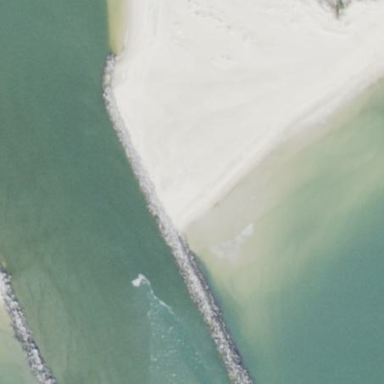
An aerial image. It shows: Breakwater structure.